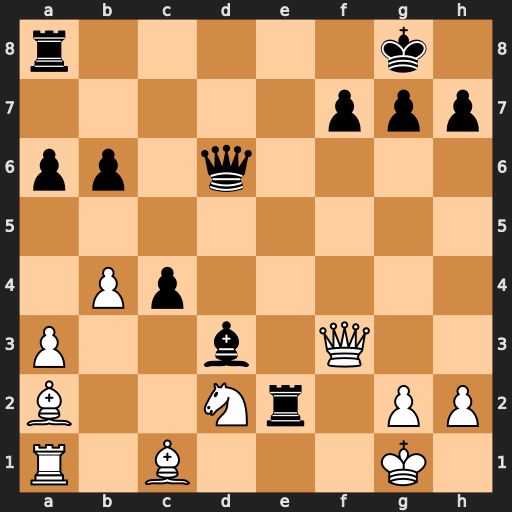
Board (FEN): r5k1/5ppp/pp1q4/8/1Pp5/P2b1Q2/B2Nr1PP/R1B3K1
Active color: w
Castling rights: -
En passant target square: -
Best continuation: Qxa8+ Qf8 Qxf8+